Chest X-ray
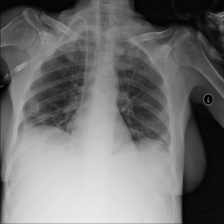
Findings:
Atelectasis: negative
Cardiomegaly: negative
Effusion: negative
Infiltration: negative
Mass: negative
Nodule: negative
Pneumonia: negative
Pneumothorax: negative
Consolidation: negative
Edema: negative
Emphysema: negative
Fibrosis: negative
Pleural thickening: negative
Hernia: negative